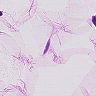
Metastatic tissue present: no